You are looking at the short-time Fourier spectrogram of a bearing's acceleration signal. What is the most likely bearing condition (normal, inner_race, outer_race, ball)?
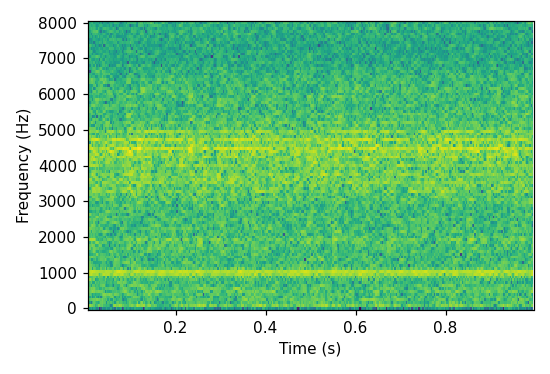
Answer: outer_race